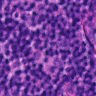
Metastatic tissue present: no